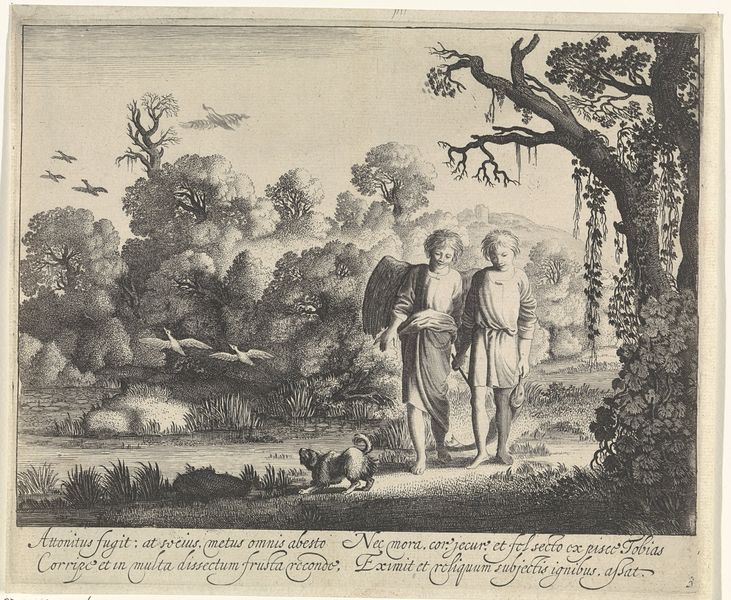
Titel: Tobias met de vis vervolgt zijn reis met Raphaël
Künstler: Jan van de (II) Velde
Standort: Amsterdam
Institution: Rijksmuseum
Schlagwörter: beige, white, women, black, coversation, friends, girls, ladies, painting, angel, angels, clouds, rocks, sky, tree, background, girl, hill, hills, lake, water, sun, trees, boy, child, grass, bushes, path, plants, drawing, bird, dog, sketch, tail, walking, birds, writing, wings, scene, person, leaves, renaissance, walk, pencil, religion, pond, book, fish, leaf, shading, shephard, stick, page, wing, latin, text, pole, foliage, goose, bark, friendship, rule of thirds, geese, reed